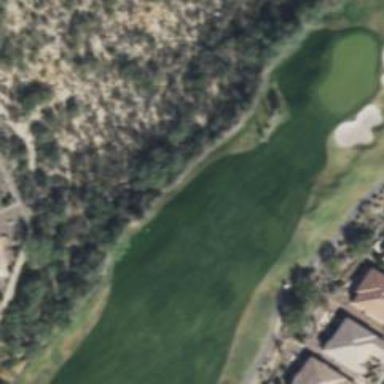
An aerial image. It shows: View of golf hole.